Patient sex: F
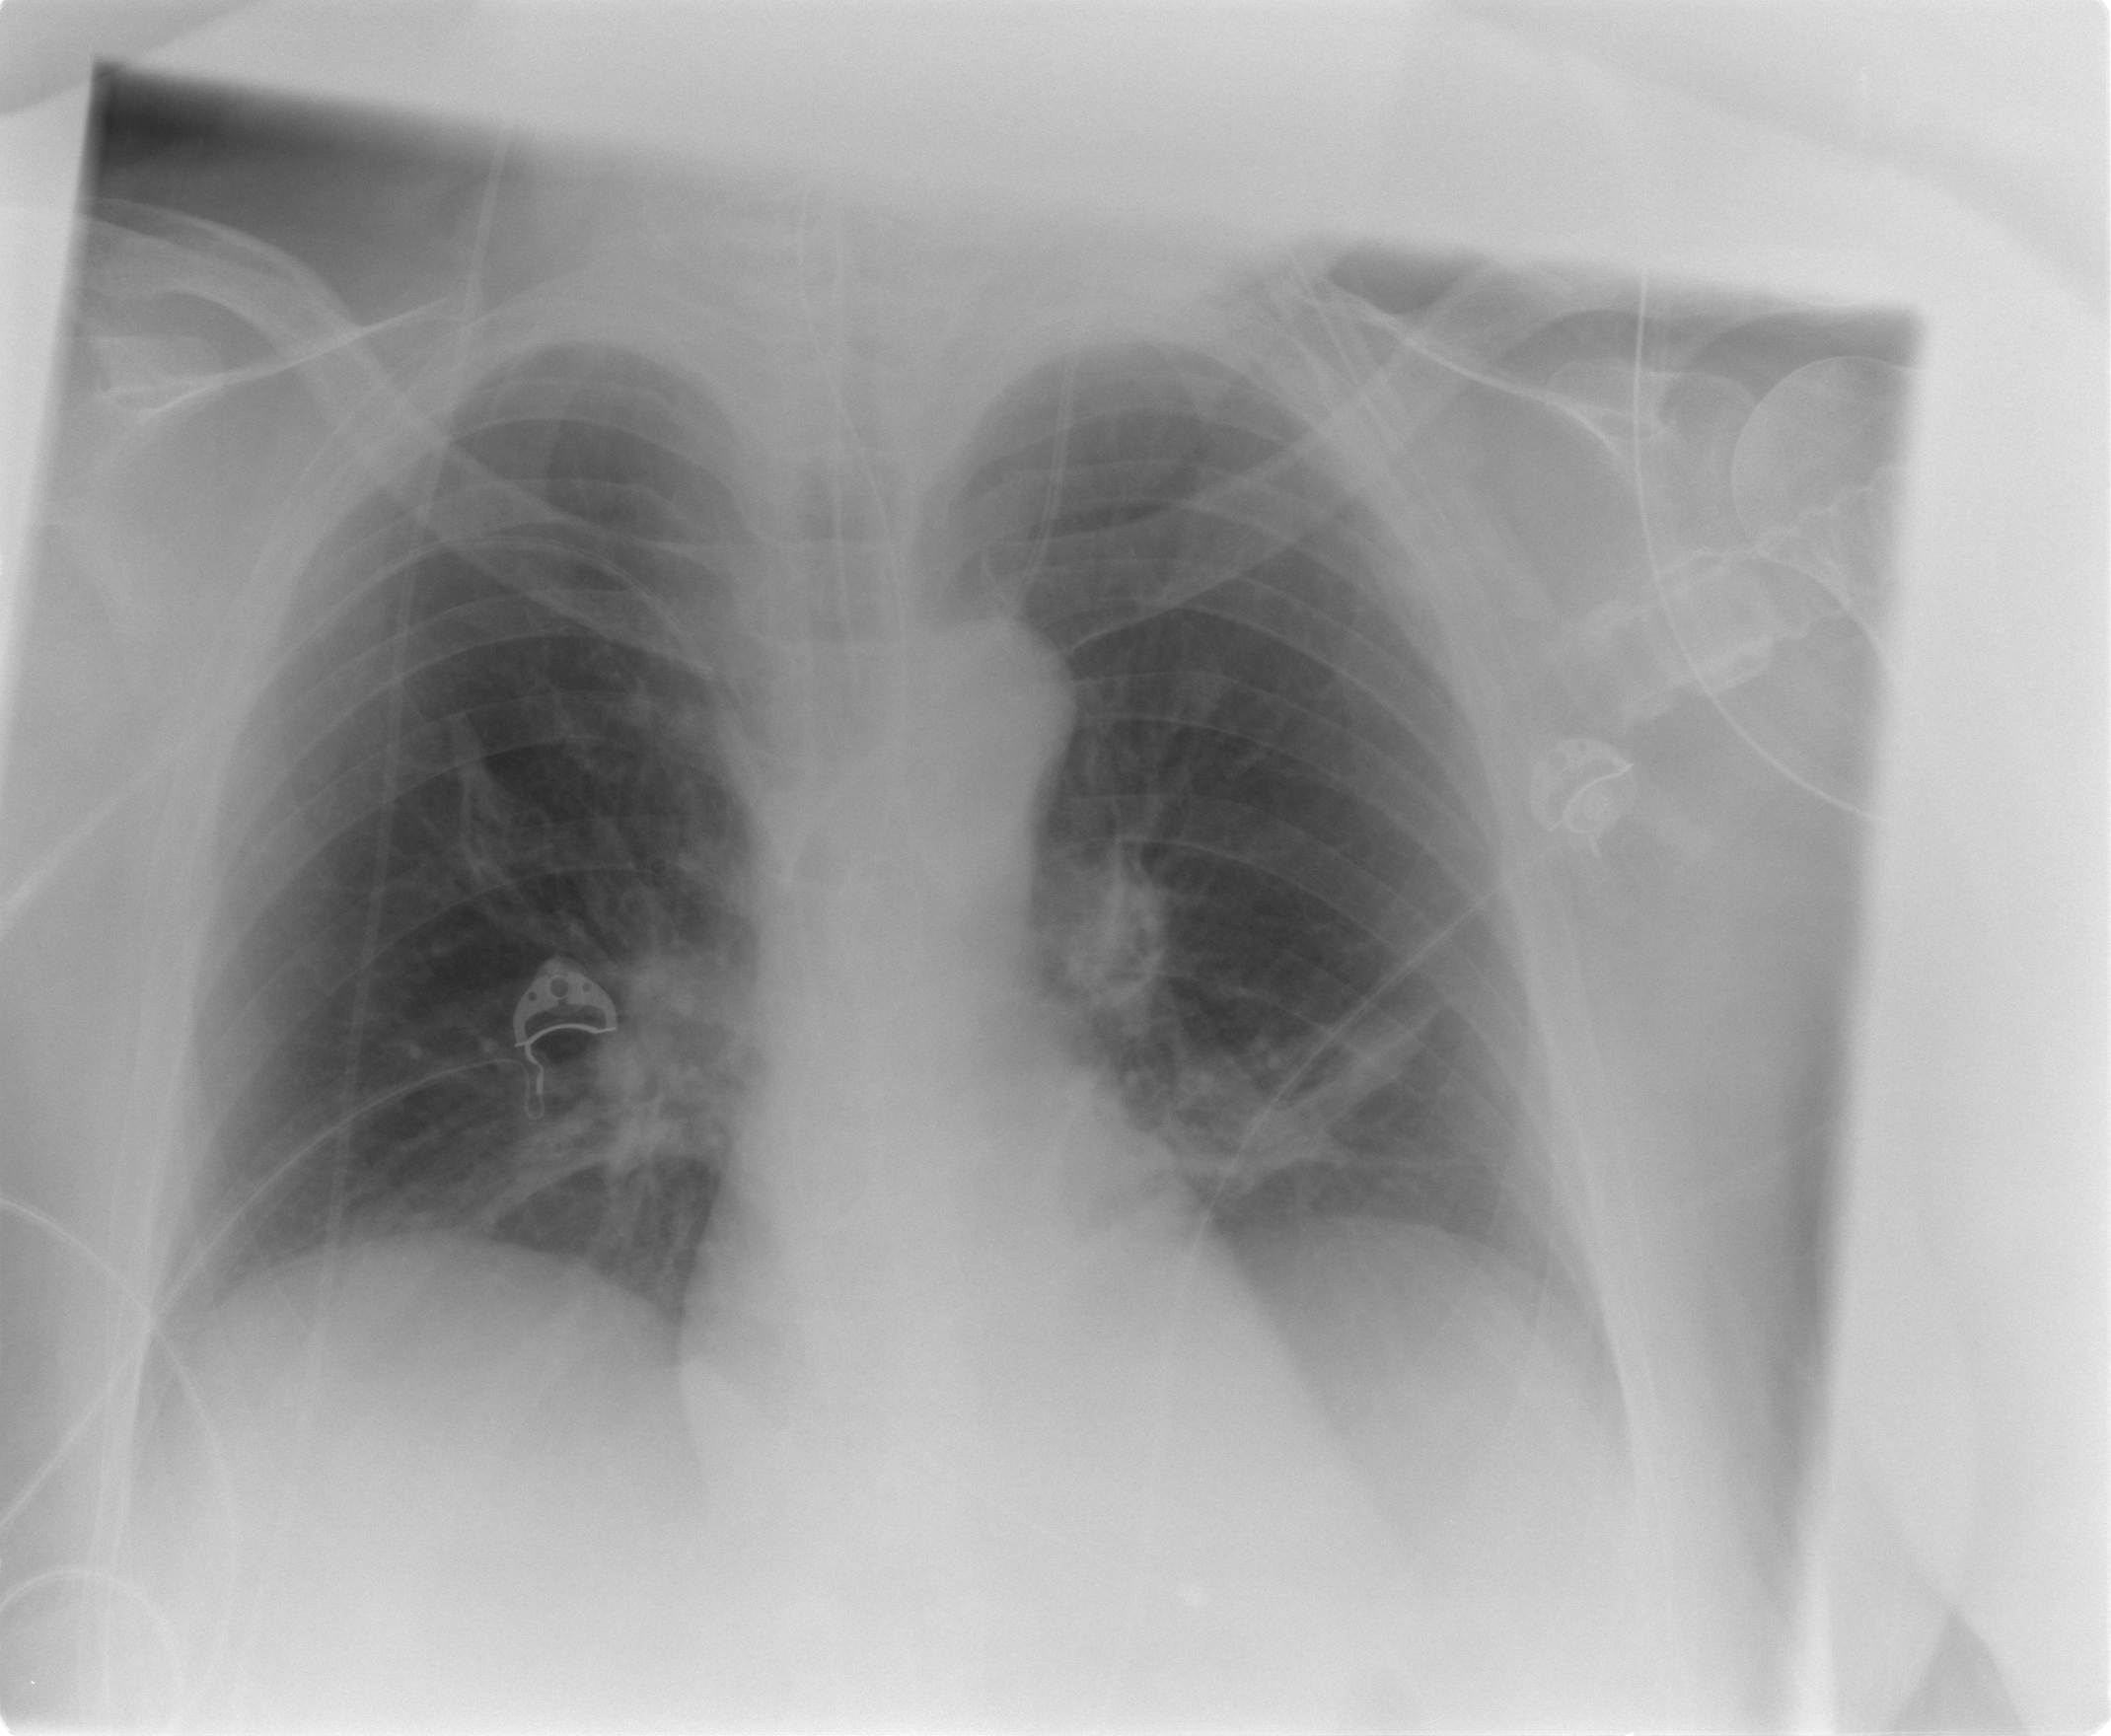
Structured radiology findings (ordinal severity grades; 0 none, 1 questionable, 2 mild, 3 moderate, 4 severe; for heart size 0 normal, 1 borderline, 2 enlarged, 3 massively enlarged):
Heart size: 0
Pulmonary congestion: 0
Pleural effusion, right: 0
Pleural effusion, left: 0
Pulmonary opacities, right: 0
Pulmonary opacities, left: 0
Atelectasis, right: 1
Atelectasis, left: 1